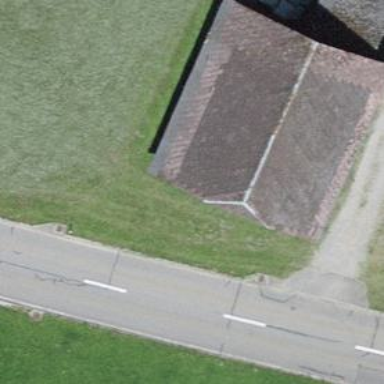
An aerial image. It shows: Barn.